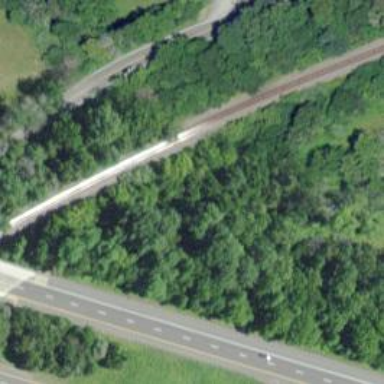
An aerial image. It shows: Culvert tunnel.